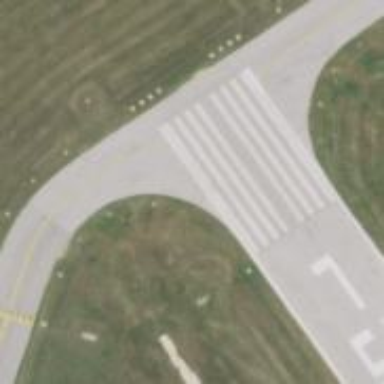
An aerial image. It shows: Asphalt runway at the airport.